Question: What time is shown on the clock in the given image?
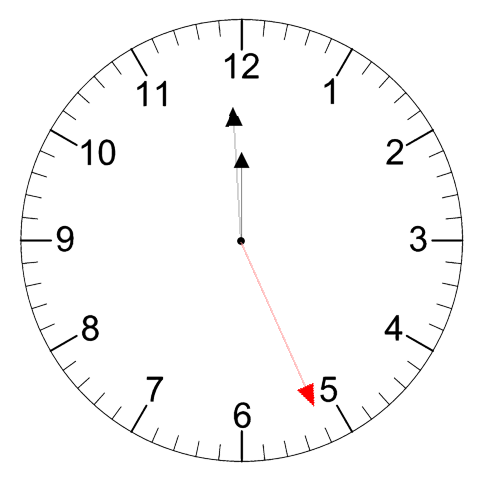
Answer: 11:59:26